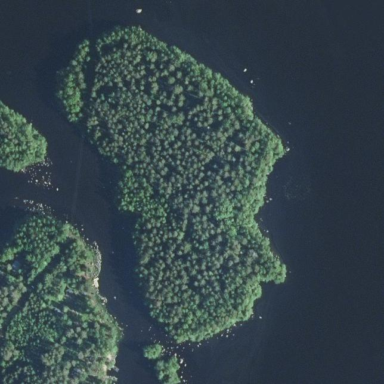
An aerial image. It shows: Islet.